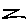
Label: zigzag